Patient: sex M, age 61
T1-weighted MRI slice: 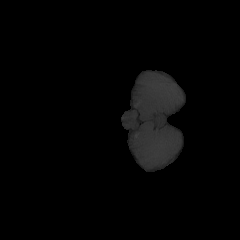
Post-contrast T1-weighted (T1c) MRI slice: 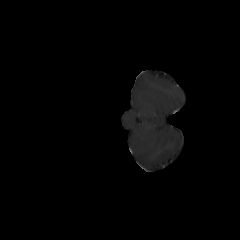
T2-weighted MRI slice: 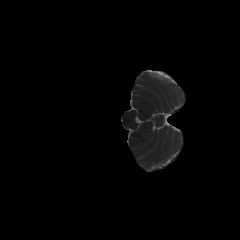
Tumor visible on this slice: no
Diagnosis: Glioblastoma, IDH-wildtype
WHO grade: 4